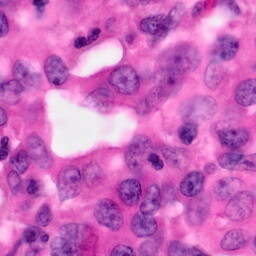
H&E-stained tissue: Pancreatic